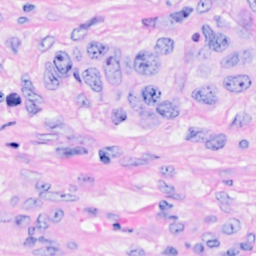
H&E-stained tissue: Breast